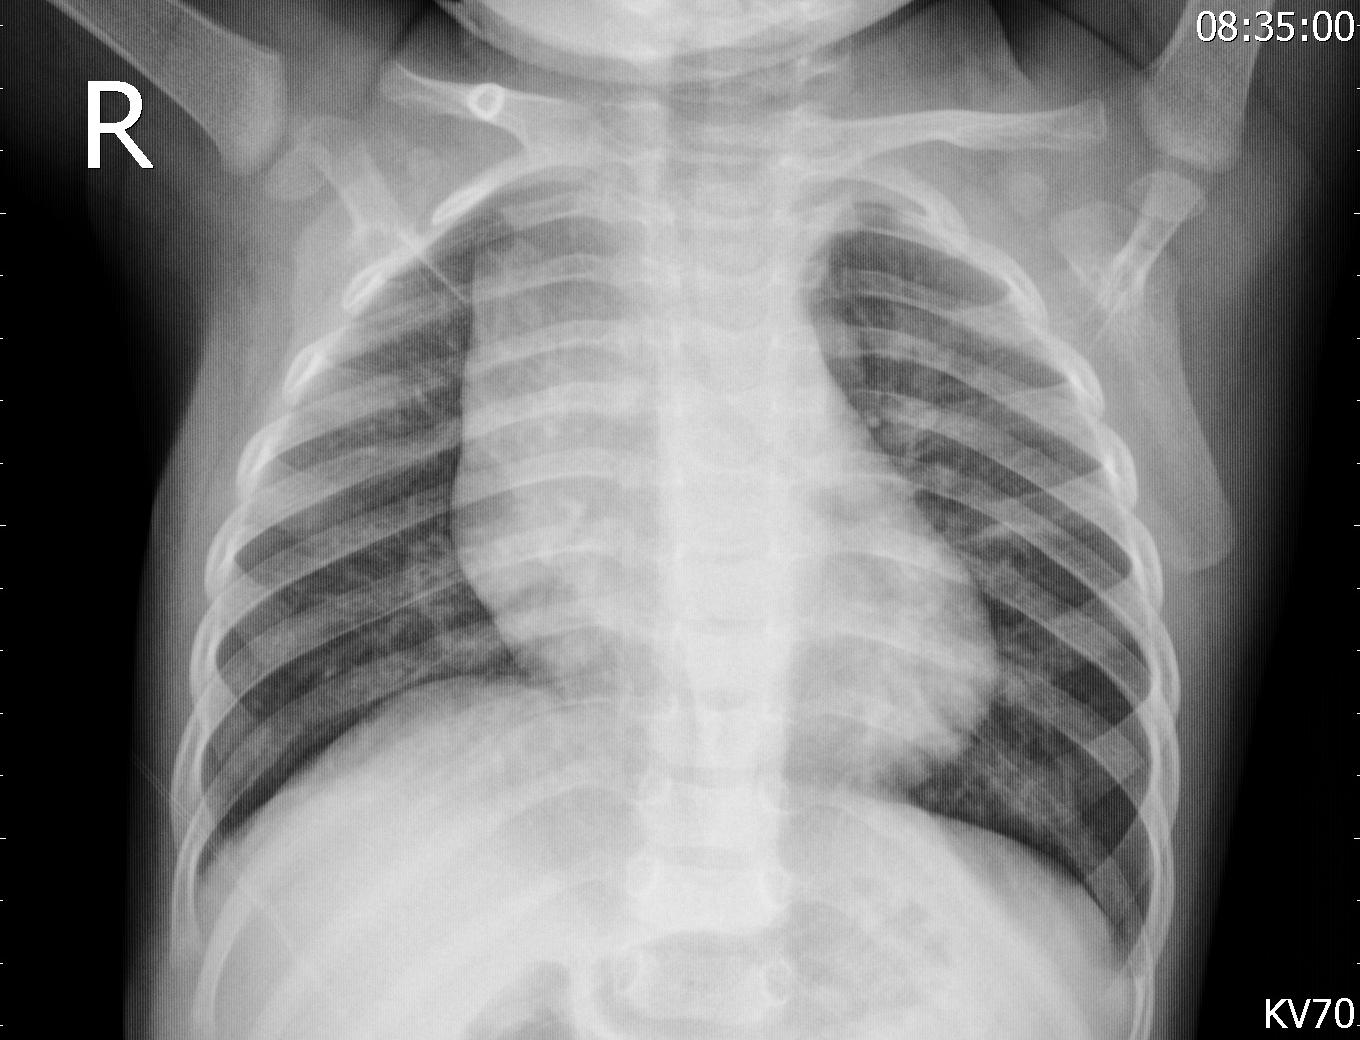
Diagnosis: PNEUMONIA